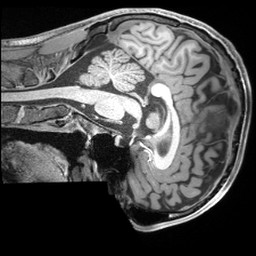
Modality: T1w
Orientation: sagittal
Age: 24
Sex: male
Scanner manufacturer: siemens
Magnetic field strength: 3 T
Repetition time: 2.4 s
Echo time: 0.00226 s